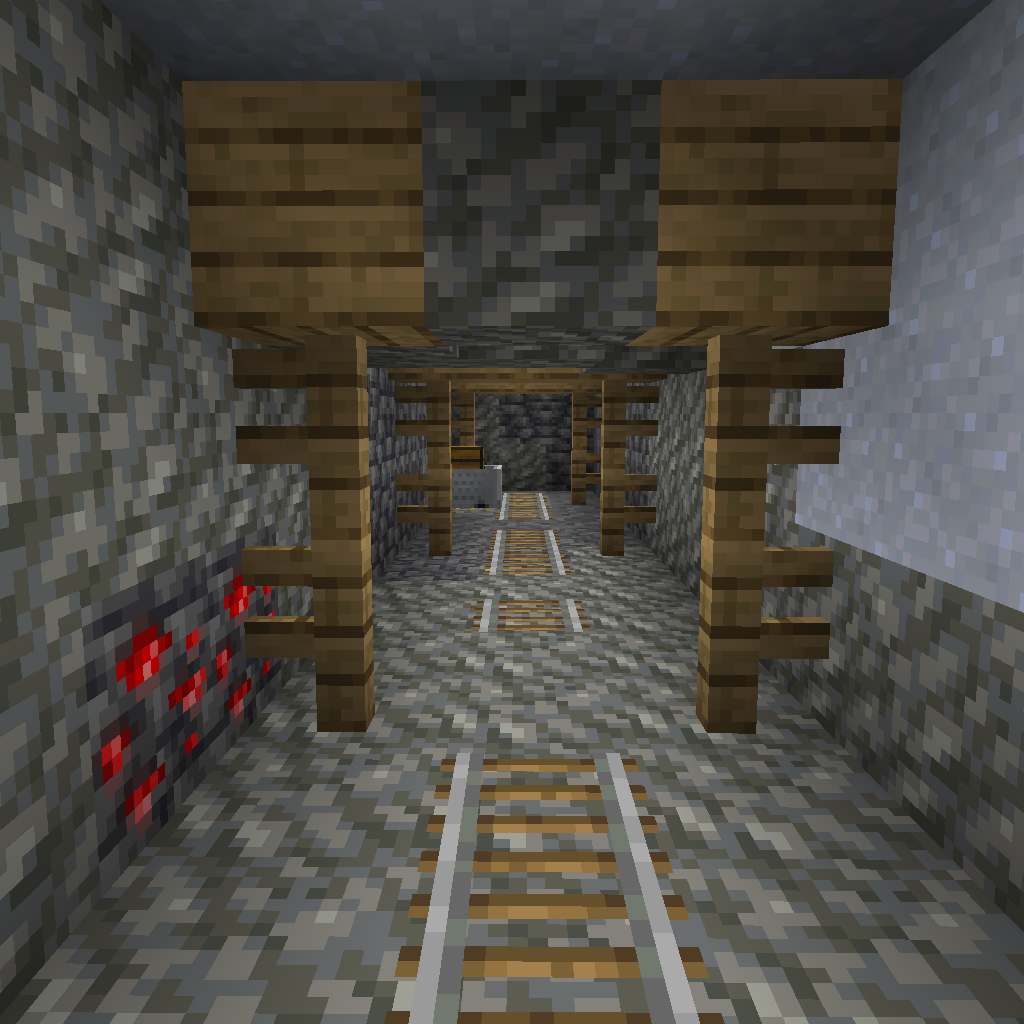
underground mineshaft with railways